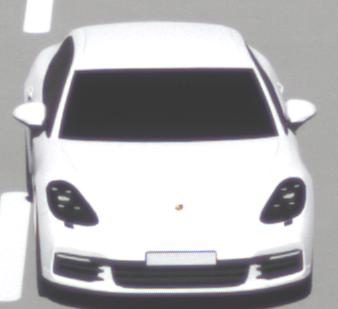
Make: Porsche
Model: Panamera
Detailed model: Panamera (971)
Model produced from: 2016/11
Model produced until: 2018/08
Doors: 5
Color: white
Road condition: dry road
Daytime: morning or afternoon
Contrast: high contrast